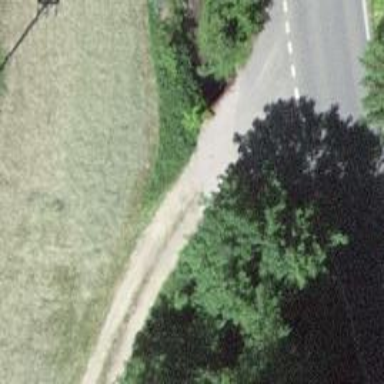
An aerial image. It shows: There is tunnel.